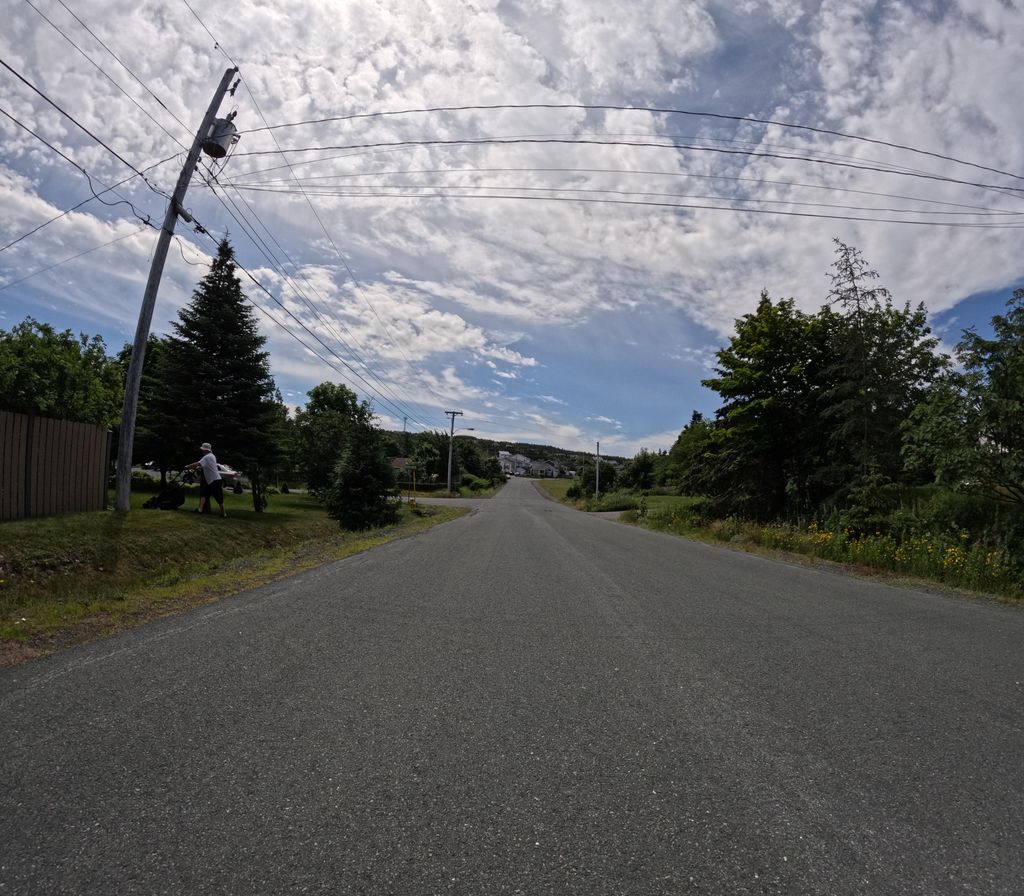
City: st_johns